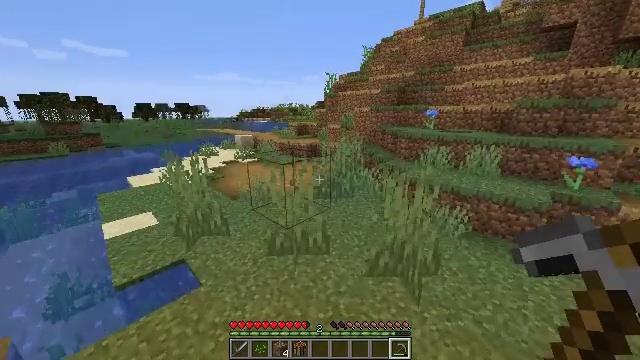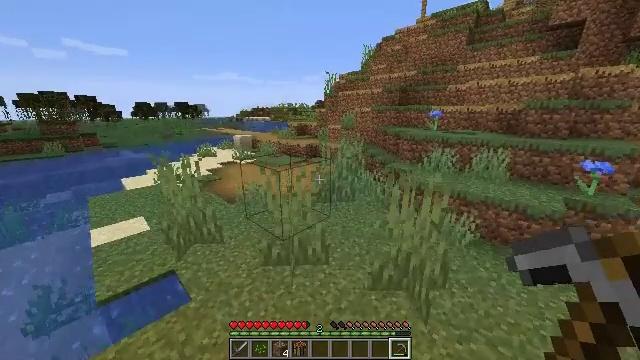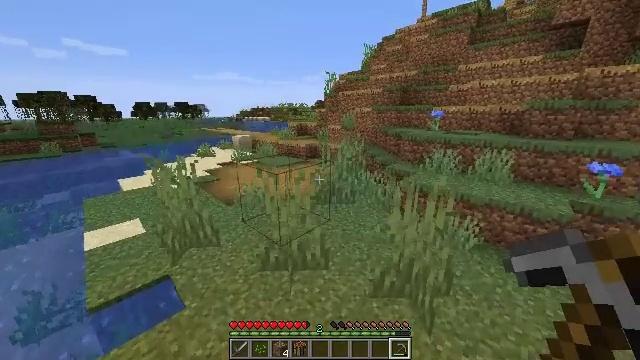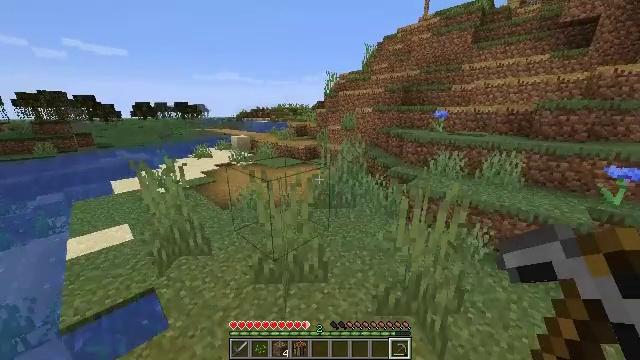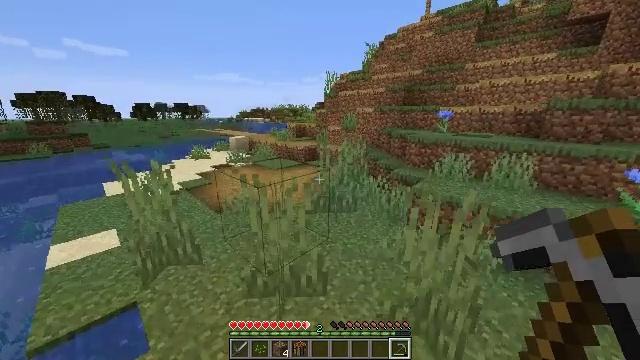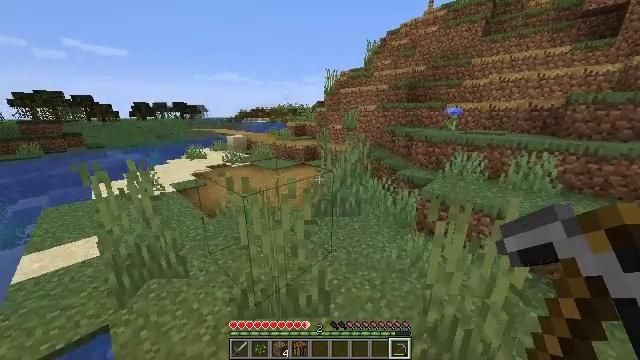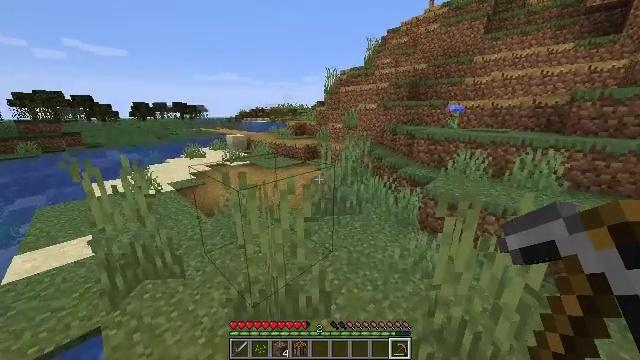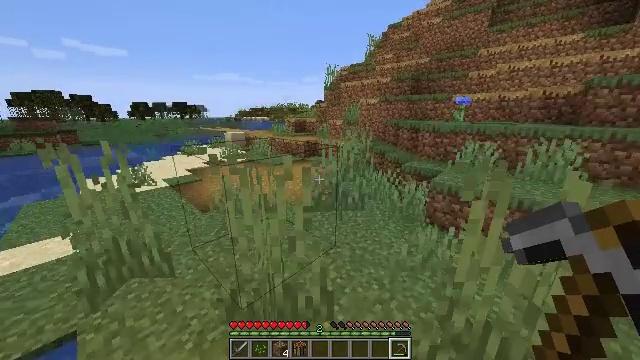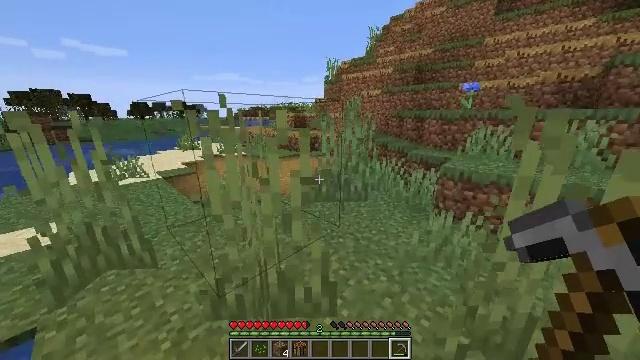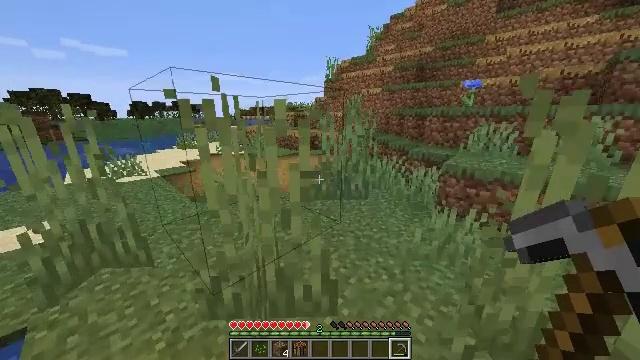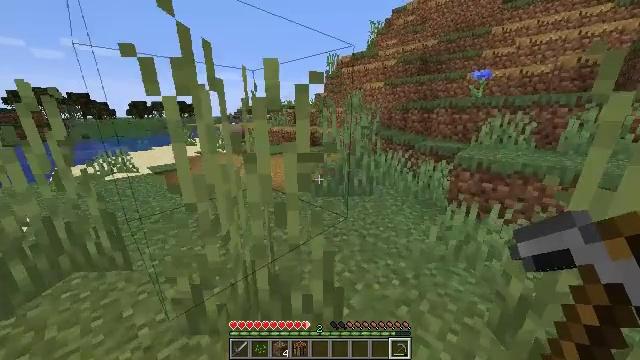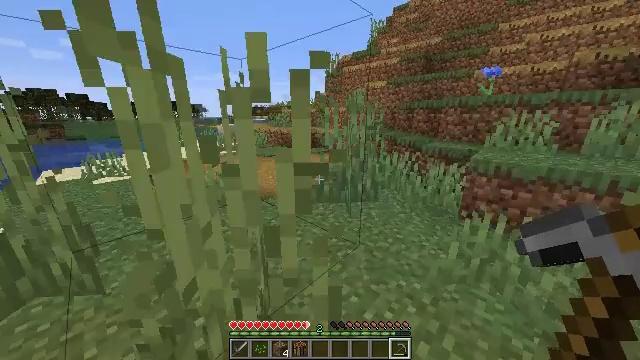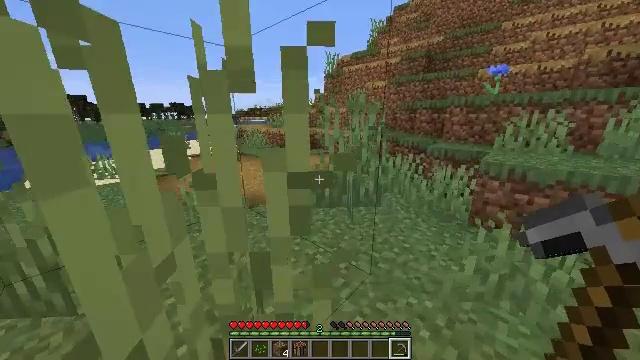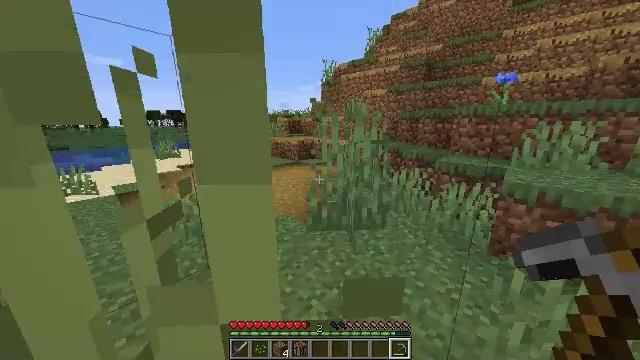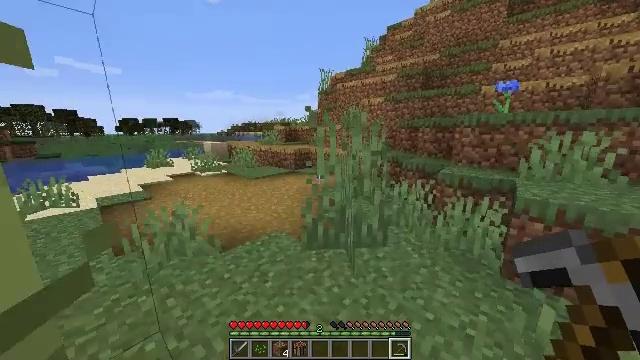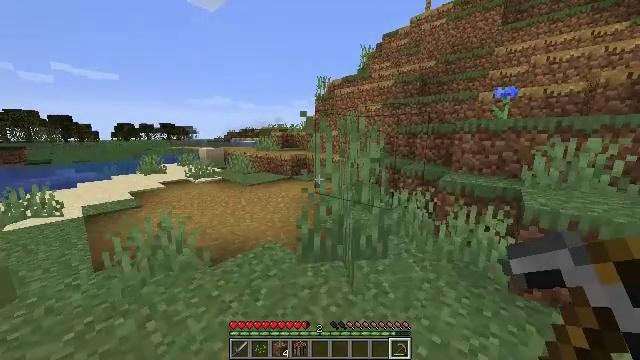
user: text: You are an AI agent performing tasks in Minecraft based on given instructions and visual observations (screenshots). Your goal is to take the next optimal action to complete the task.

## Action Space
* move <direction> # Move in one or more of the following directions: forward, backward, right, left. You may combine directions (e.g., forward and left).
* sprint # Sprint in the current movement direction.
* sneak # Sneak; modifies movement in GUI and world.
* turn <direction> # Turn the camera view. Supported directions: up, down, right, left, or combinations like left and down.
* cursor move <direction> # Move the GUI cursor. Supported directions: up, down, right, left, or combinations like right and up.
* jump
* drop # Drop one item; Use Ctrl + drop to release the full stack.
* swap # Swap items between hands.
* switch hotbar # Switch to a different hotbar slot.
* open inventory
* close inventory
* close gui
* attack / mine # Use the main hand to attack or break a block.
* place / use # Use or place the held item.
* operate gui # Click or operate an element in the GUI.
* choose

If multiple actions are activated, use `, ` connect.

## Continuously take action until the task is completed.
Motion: motion action
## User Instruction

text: Drop wheat seeds.
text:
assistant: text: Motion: move forward
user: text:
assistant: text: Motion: move forward
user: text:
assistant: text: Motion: move forward
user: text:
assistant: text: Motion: move forward
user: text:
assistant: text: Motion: move forward
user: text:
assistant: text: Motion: move forward
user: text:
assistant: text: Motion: move forward
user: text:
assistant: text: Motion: move forward
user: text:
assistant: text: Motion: move forward
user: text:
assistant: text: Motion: move forward
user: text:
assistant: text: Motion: move forward
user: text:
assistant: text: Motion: move forward
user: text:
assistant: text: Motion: move forward, turn up
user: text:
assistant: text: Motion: move forward, turn up
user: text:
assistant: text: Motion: move forward, turn up
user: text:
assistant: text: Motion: move forward, turn up
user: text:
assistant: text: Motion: move forward
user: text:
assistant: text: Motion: move forward
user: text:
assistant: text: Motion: move forward
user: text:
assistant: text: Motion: move forward
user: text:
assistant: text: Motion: move forward
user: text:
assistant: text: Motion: move forward
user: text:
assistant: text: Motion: move forward, turn right and up
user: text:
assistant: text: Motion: move forward, turn right and up
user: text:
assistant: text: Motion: move forward, turn right and up
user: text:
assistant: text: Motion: move forward, turn right and up
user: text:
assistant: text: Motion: move forward, turn right
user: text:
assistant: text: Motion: move forward
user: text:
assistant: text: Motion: move forward
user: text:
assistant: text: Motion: move forward